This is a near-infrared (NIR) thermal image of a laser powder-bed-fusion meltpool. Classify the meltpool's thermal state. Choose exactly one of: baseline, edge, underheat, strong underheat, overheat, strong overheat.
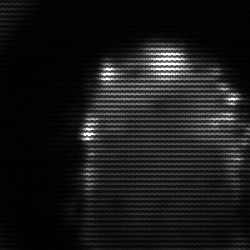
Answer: baseline